Aerial crown-view tile of a tropical tree (Barro Colorado Island, Panama), acquired 20240813:
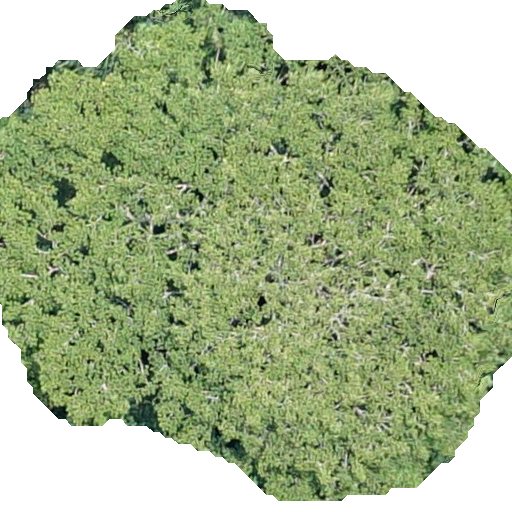
Species: Sterculia apetala
GBIF accepted scientific name: Sterculia apetala
Crown area: 297.984 m²